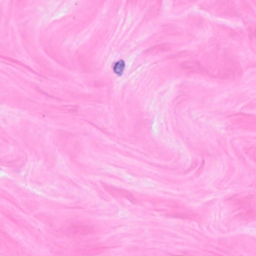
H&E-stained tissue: Breast